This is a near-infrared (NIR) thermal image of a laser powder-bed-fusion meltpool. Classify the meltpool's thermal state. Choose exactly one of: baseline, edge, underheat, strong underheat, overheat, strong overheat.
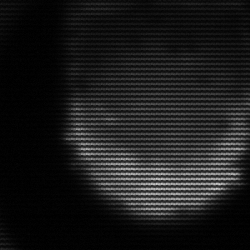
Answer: edge